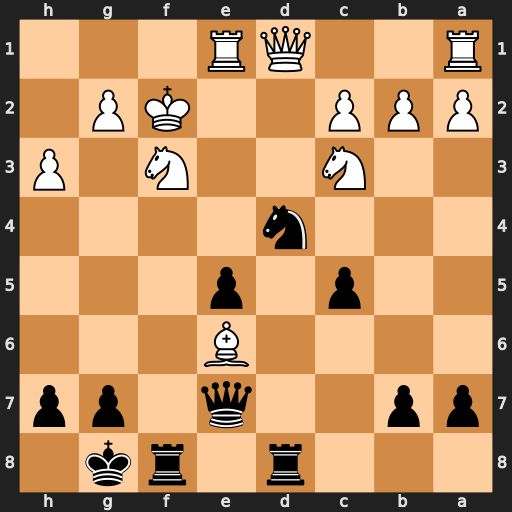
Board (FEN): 3r1rk1/pp2q1pp/4B3/2p1p3/3n4/2N2N1P/PPP2KP1/R2QR3
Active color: b
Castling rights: -
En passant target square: -
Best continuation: Qxe6 Re3 Nxf3